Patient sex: F
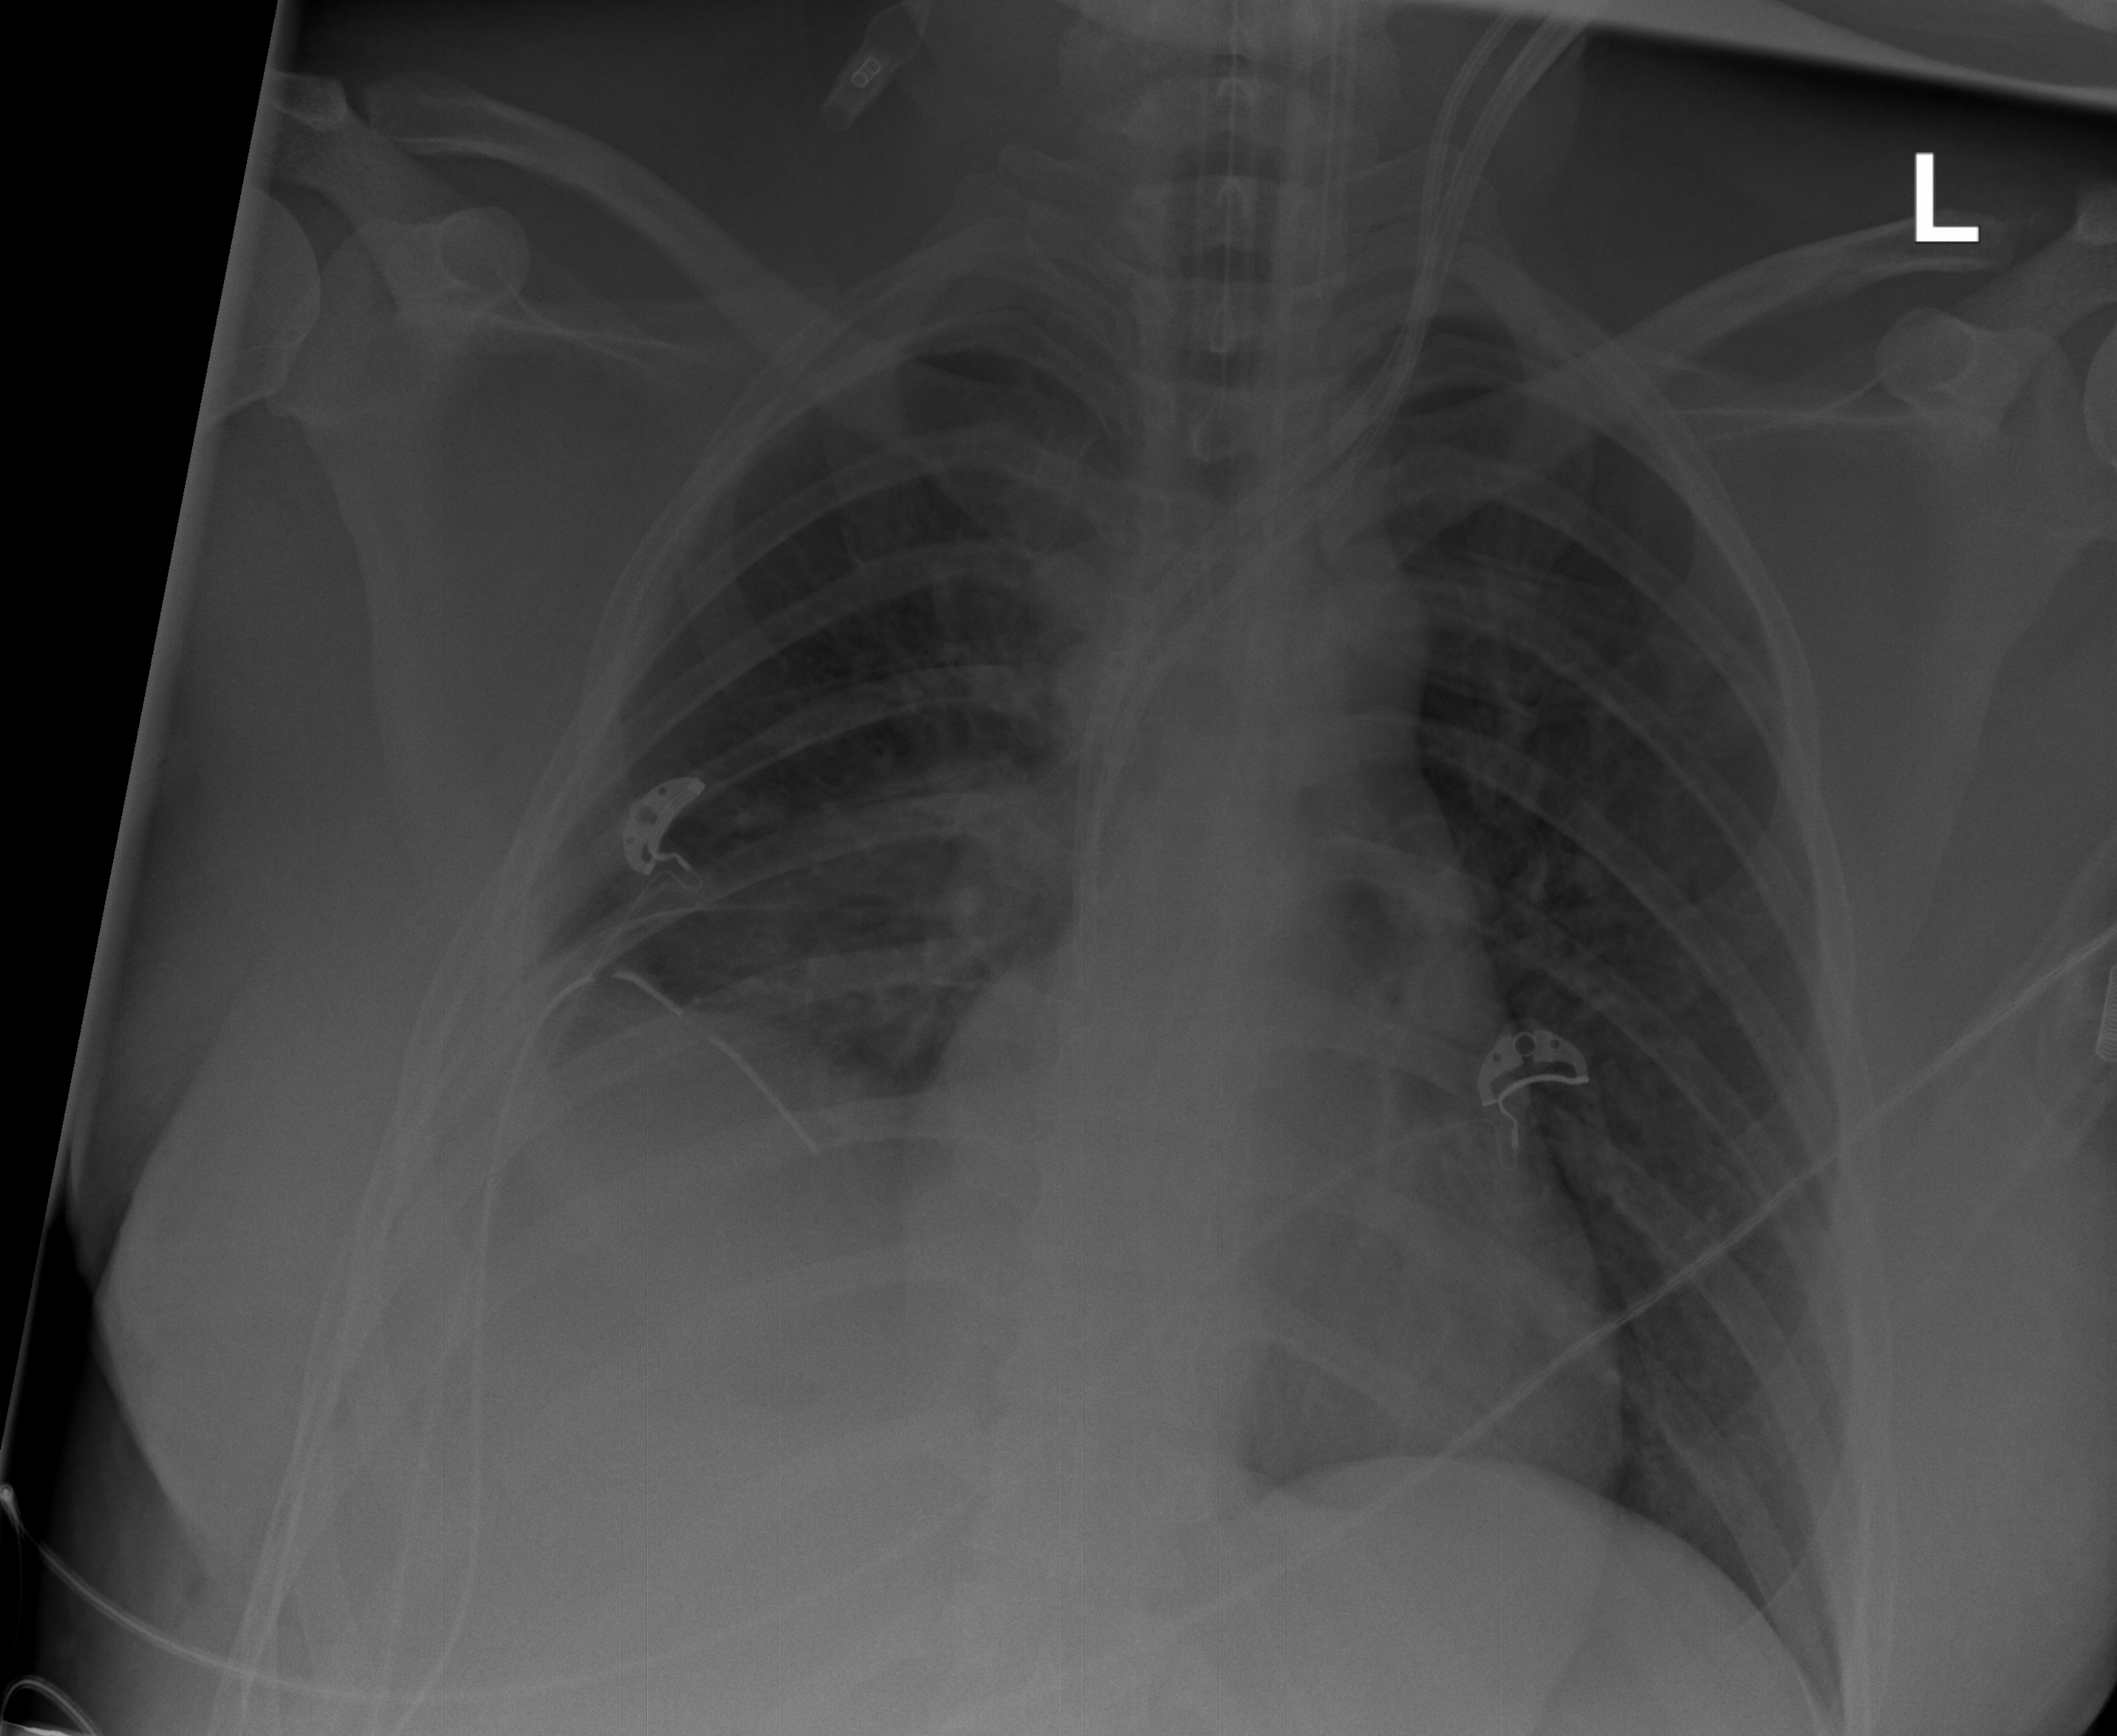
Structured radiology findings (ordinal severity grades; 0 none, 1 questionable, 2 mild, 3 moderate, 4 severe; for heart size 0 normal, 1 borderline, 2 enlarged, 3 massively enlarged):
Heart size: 0
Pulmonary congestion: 0
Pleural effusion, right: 2
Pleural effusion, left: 0
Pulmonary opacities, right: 2
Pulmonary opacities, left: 0
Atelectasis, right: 2
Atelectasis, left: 0